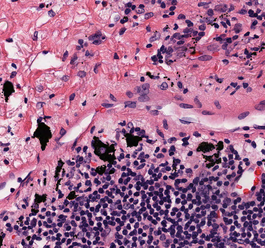
Tumor epithelial tissue: no
Tumor-associated stroma tissue: yes
Normal tissue: no